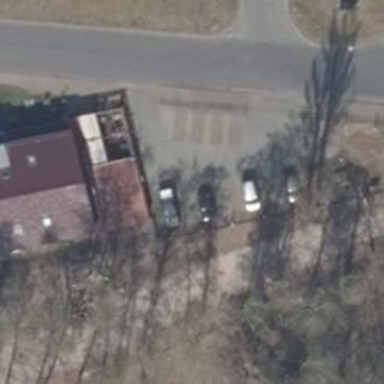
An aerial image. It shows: Parking area with surface.